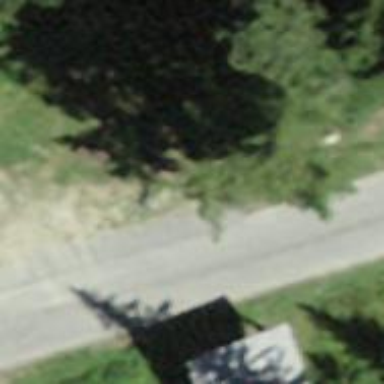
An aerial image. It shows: Brown bench in the vicinity.